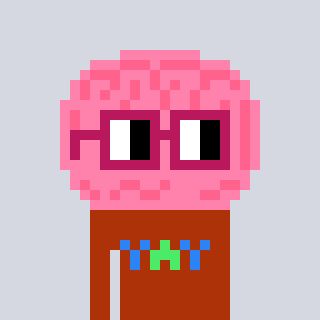
a pixel art character with square dark red glasses, a brain-shaped head and a hotbrown-colored body on a cool background